Aerial crown-view tile of a tropical tree (Barro Colorado Island, Panama), acquired 20241216:
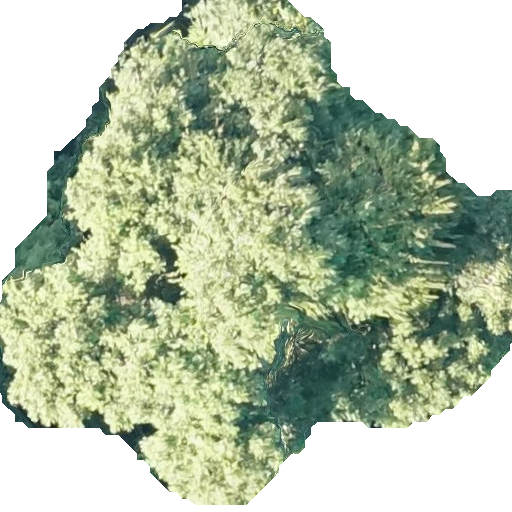
Species: Dipteryx oleifera
GBIF accepted scientific name: Dipteryx oleifera
Crown area: 265.728 m²